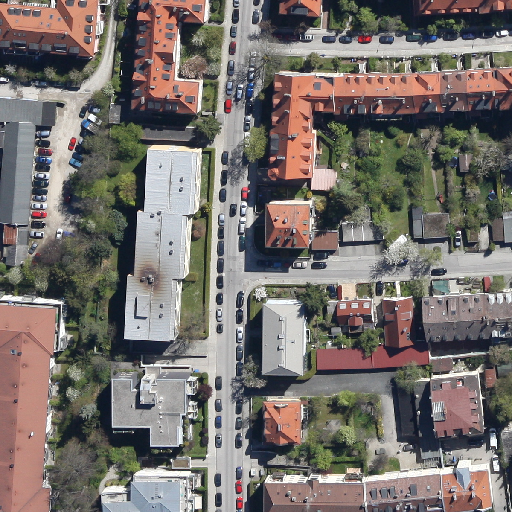
Referring expression: vehicle driving on the road